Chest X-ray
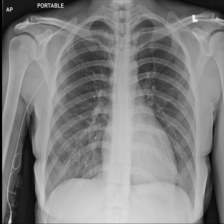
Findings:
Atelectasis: negative
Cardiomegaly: negative
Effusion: negative
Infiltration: negative
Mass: negative
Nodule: negative
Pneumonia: negative
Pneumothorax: negative
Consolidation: negative
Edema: negative
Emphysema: negative
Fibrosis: negative
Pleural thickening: negative
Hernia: negative